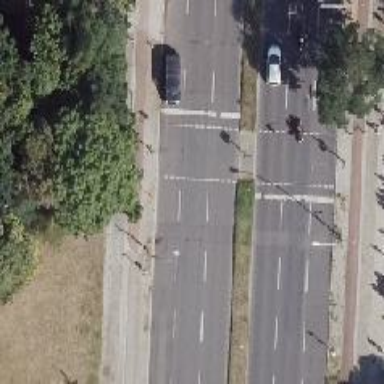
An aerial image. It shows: Traffic island located on footway.